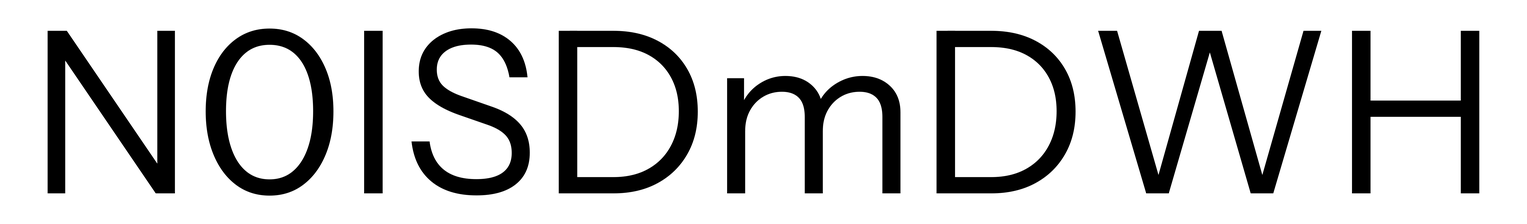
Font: InstrumentSans_Regular